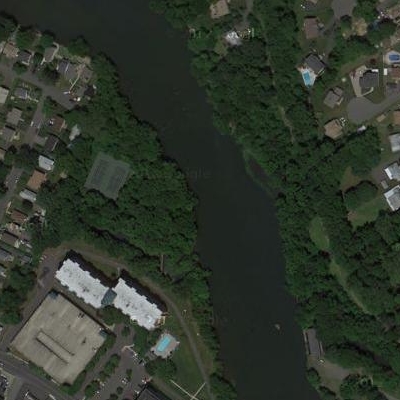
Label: dRiverLake